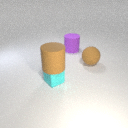
large purple rubber cylinder to the left of large brown rubber sphere